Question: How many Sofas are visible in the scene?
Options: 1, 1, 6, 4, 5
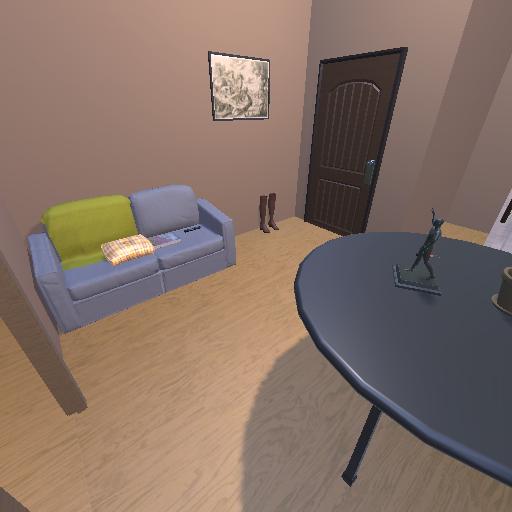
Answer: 1